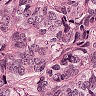
Metastatic tissue present: yes